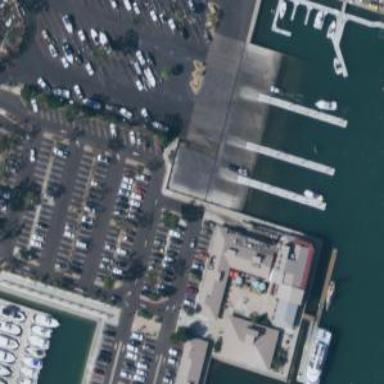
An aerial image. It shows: Pier with mooring facilities.